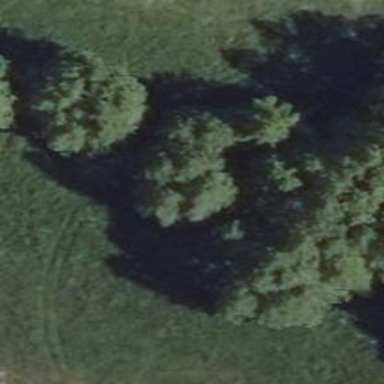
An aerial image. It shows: Row of trees in natural setting.